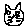
Label: cat